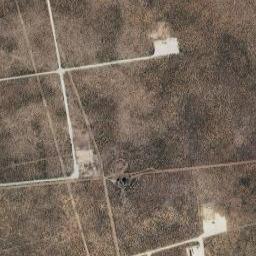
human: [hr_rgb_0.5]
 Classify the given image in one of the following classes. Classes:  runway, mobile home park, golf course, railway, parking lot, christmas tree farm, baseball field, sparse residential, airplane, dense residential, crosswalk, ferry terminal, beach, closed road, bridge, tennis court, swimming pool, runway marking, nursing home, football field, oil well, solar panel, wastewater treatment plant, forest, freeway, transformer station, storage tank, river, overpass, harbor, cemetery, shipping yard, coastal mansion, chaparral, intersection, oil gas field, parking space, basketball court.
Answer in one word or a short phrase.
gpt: oil gas field